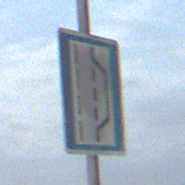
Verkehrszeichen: NothalteUndPannenbucht
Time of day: Night
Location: Outdoor (Nature)
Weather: Overcast
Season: NotSpecified
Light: Artificial